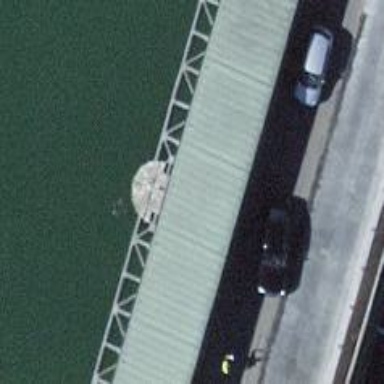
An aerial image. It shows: Pier supporting bridge.